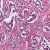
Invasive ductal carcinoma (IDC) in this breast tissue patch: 1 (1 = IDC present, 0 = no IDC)